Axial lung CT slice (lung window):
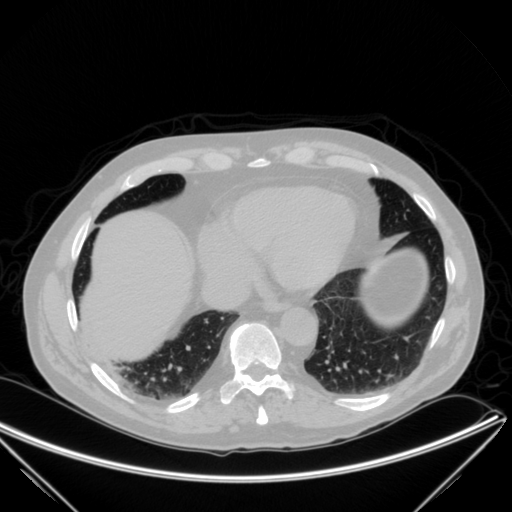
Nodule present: no